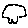
Label: car